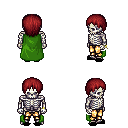
a pixel art fantasy rpg character, male body template, skeleton, green cape, gold greaves, brunette plain hairstyle, bracelets, black slippers, four views (front, back, left, right), 2x2 character sprite sheet, small pixel art, hard edges, no anti-aliasing